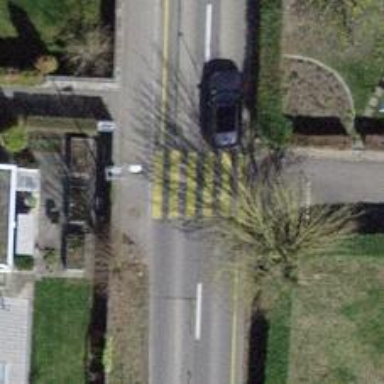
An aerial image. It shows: Uncontrolled zebra crossing with zebra markings.